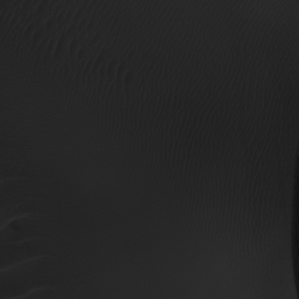
Label: non_frost